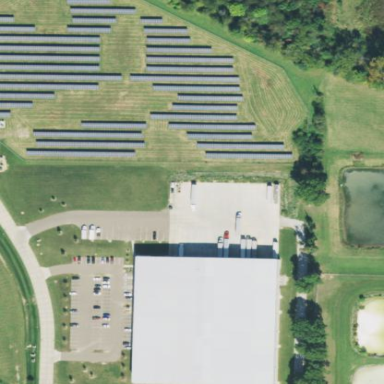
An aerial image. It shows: Solar power generator with photovoltaic panels.